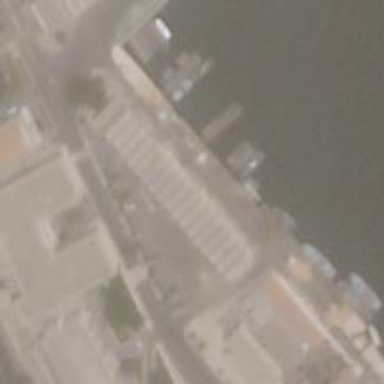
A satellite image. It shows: Man-made pier.